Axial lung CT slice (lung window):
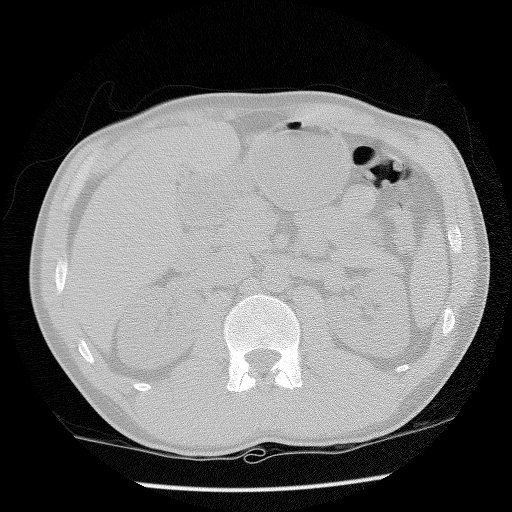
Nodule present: no